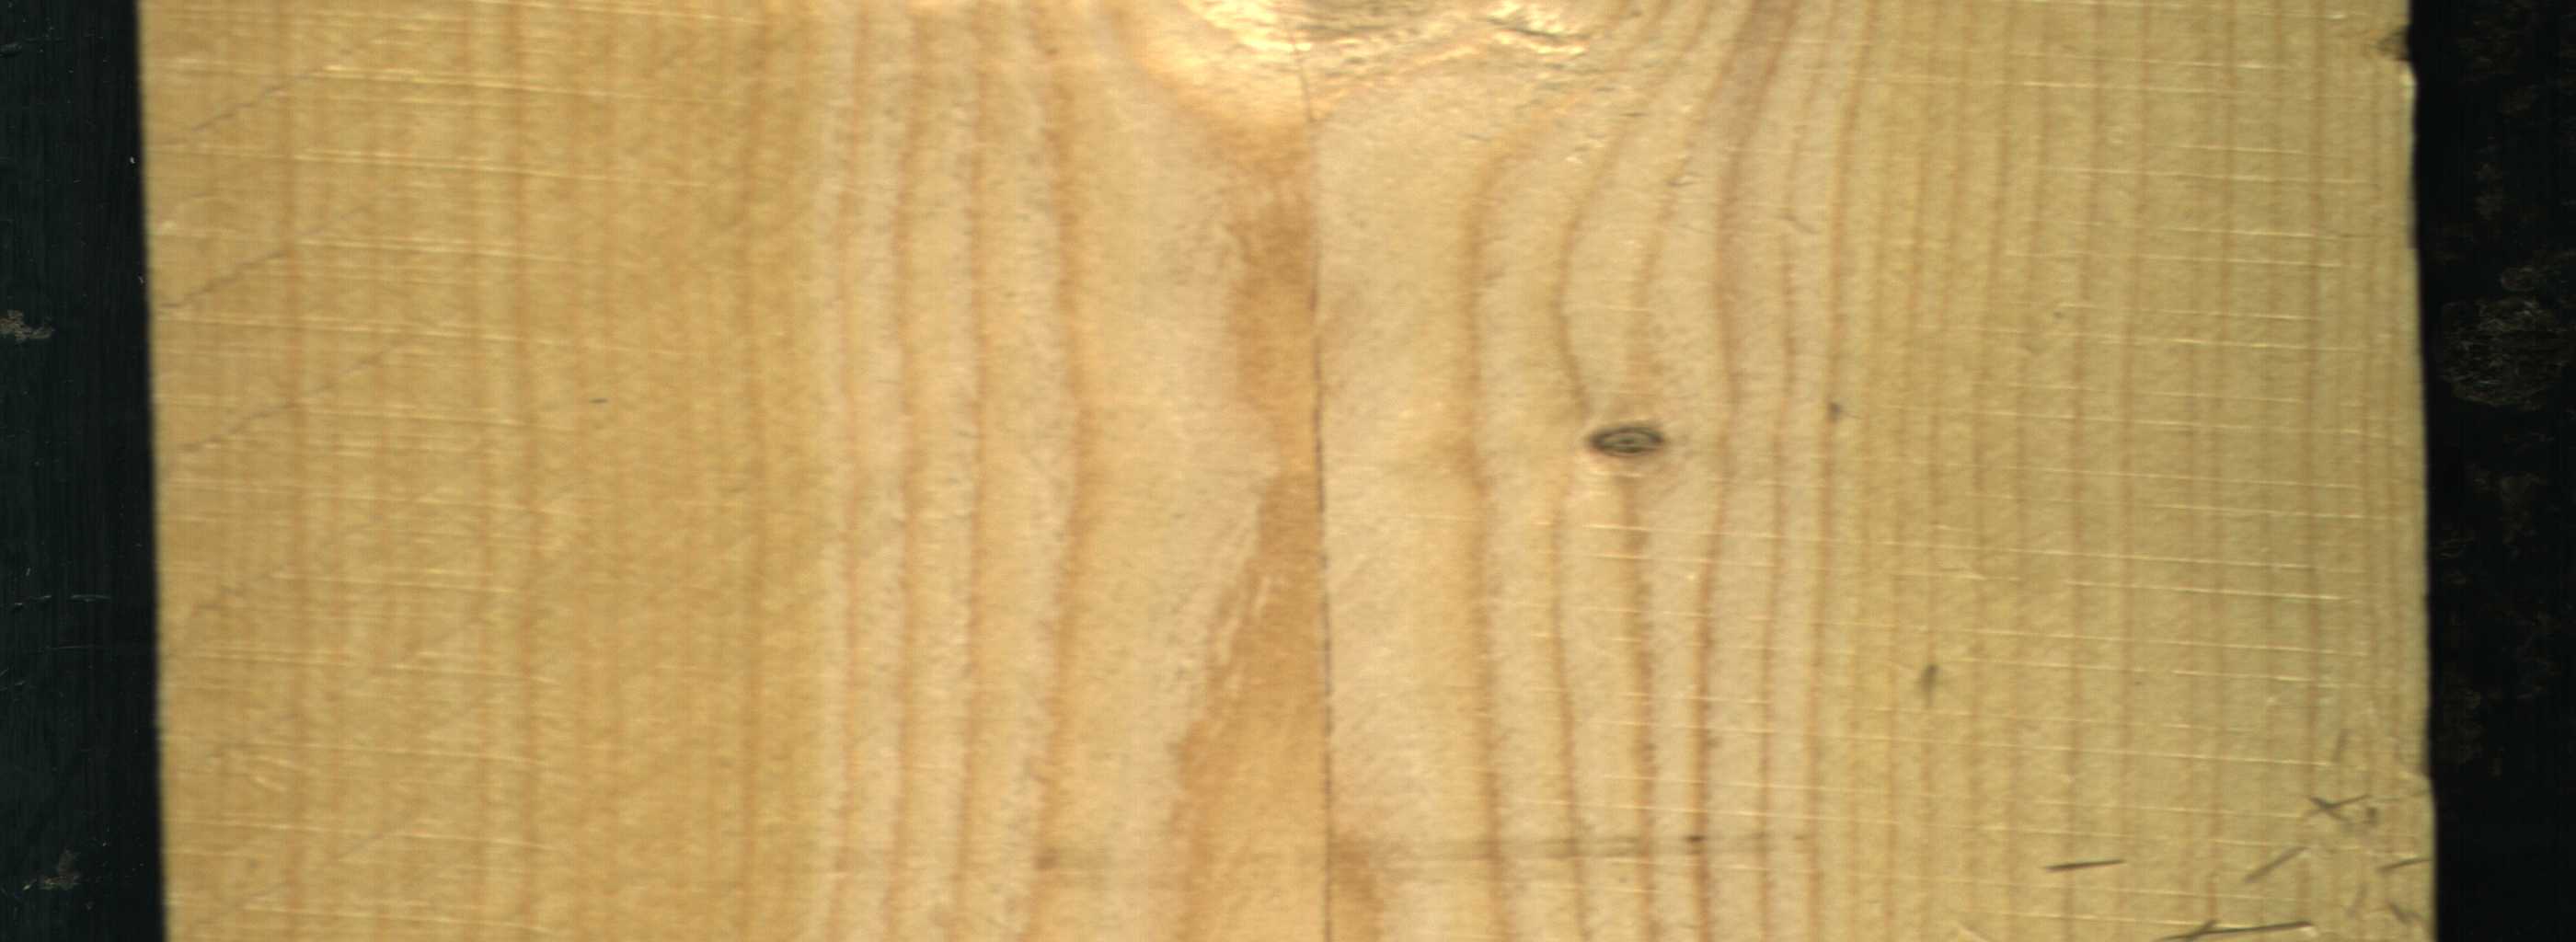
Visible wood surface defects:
Live_Knot